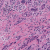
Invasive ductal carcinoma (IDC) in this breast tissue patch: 0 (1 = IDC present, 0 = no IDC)